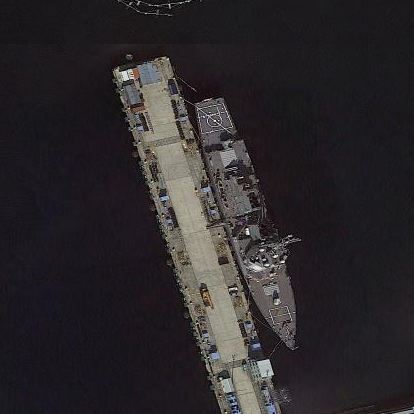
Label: destroyer